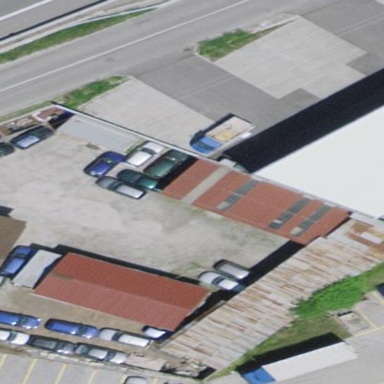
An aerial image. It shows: Shed.